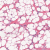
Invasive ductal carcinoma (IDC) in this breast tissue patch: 0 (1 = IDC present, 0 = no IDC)